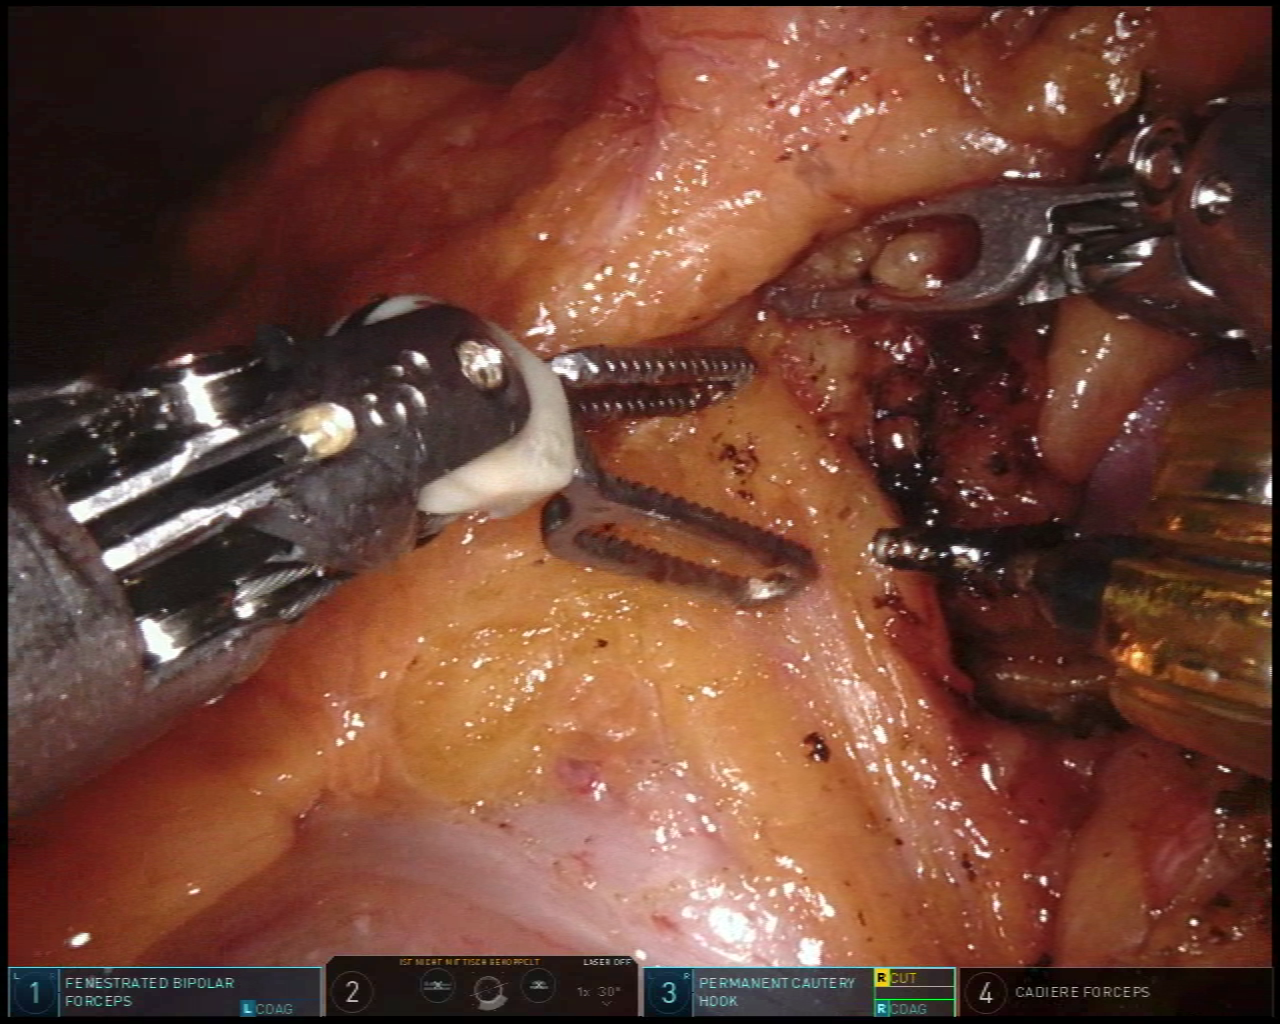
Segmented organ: colon
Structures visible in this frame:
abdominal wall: yes
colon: yes
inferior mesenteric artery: no
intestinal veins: no
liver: no
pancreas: no
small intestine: no
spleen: yes
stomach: no
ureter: no
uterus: no
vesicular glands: no